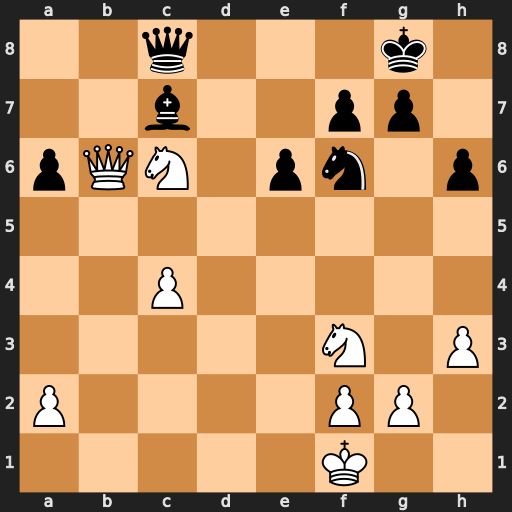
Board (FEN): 2q3k1/2b2pp1/pQN1pn1p/8/2P5/5N1P/P4PP1/5K2
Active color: w
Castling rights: -
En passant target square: -
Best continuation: Ne7+ Kf8 Nxc8 Bxb6 Nxb6